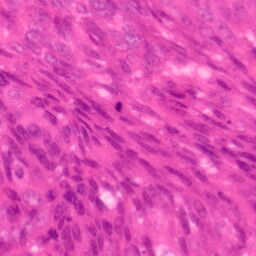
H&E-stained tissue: Colon